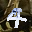
Label: 4